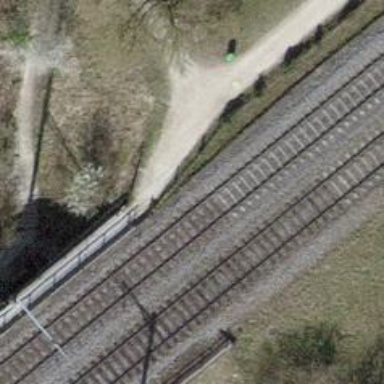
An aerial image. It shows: Concrete footway bridge.